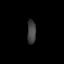
Tissue: prostate
Cell type: Endothelial cells
Senescence score: 0.6867
Nuclear area (px): 202
Mean DAPI intensity: 65.376